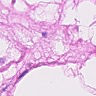
Metastatic tissue present: no